Question: Given a route between point A and B, starting at time T0, being travelled at constant velocity. Something like the image below:

Does anybody knows if GraphHopper (or something similar) can say exactly (lat, lon) where in between these two points the traveller will be at time T0+x, where 'X' is some positive amount of time?
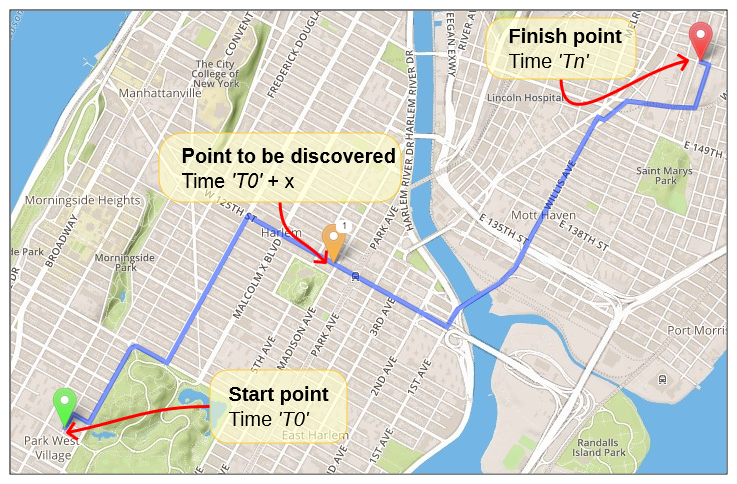
Answer: You could use the GPX result which includes a time for every point. Or use the embedded mode where you could find out such details more easily and a lot more efficient or you could even calculate <URL> etc.